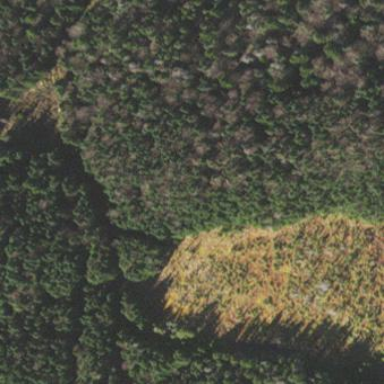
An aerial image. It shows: Clearcut area created by human activity.